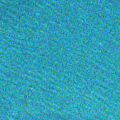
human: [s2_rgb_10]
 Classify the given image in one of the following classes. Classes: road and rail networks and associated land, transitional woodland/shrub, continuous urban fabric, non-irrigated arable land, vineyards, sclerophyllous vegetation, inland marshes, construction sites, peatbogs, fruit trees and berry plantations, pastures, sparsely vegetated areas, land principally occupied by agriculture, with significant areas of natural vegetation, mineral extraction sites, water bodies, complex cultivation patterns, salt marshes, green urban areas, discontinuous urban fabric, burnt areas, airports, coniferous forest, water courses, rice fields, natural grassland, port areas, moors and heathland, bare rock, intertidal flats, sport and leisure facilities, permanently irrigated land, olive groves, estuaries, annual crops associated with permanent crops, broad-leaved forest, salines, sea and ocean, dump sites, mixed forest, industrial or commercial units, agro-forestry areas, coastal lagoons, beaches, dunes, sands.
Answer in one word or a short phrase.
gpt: sea and ocean